Question: The following captures 3 properties from a query, one of which is 'friendRequestId'
'''
query.find({
success: function(results) {
var friends = [];
for (var i = 0; i < results.length; i++) {
friends.push({
imageURL: results[i].get('toUser').get('pic'),
friendRequestId: results[i].id,
username: results[i].get('toUser').get('username')
});
}
for (var j = 0; j < friends.length; j++) {
$('#container').append('<img class="images" src="' + friends[j].imageURL + '" data-friend-request-id="' + friends[j].friendRequestId + '" />');
}
'''
---
From the query the user sees an image displayed on the page via
'''
<div class = "FriendSelected" id="container"></div>
'''
---
When the user clicks the image, the following code should capture the 'friendRequestId' value and save it to the variable 'friendRequestId'
At the moment, "undefined" is returning as the result. I'm unsure if this is because of a problem with my code or that the as per screen shot the image is actually held within a div container? Not sure how to fix this?
Im sure I should use 'friendRequestId' even though console log is returning this as 'data-friend-request-id' ?
Here is the code thats not working
'''
$(document).on("click",".FriendSelected",function(e){
alert(e.source).data("friendRequestId");
var friendRequestId = $(e.source).data("friendRequestId");
});
'''

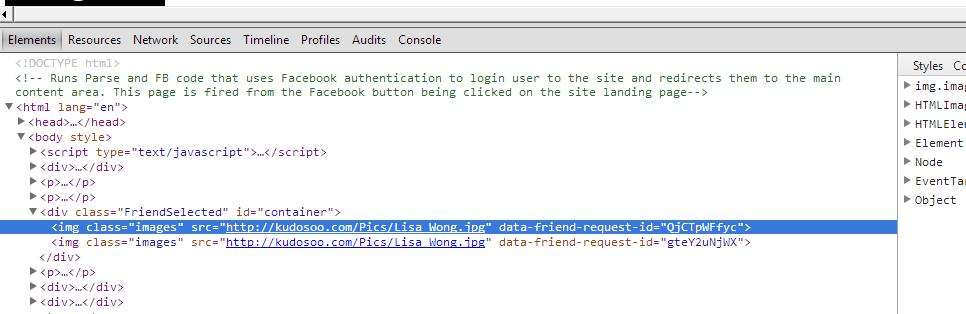
Answer: You need to write event on images class which is added on img tag not the div tag class and you have to do <URL>' method like this:
'''
$("div.FriendSelected").on("click",".images",function(){
var friendId = $(this).data("friend-request-id");
// or alternate can be to use attr()
var friendId = $(this).attr("data-friend-request-id");
});
'''